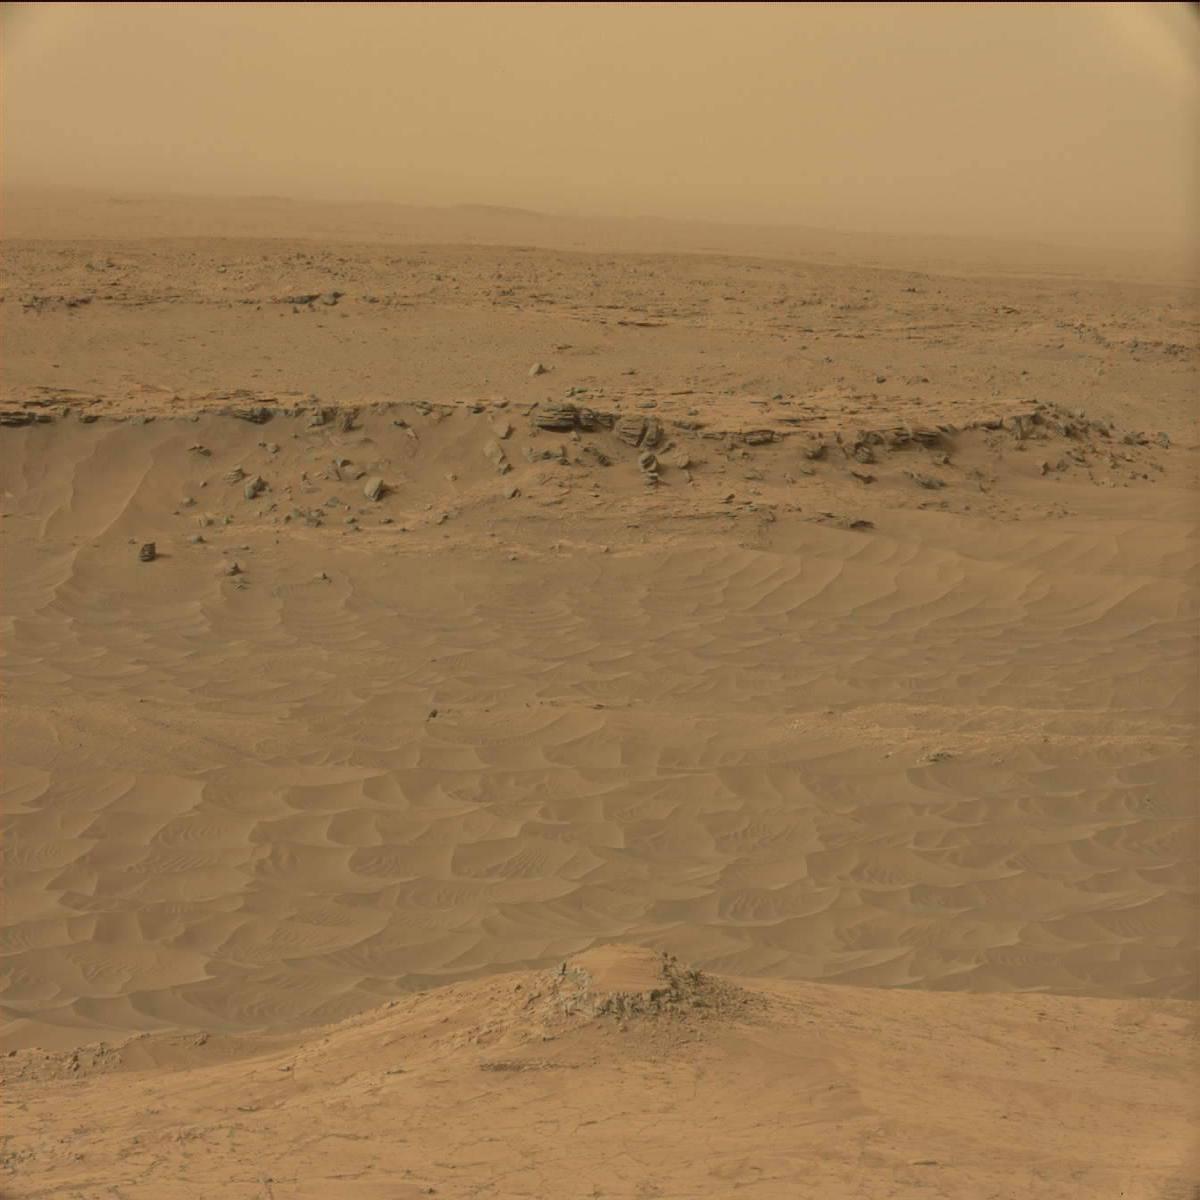
Terrain classes present: Bedrock, Ridge, Sand / Soil